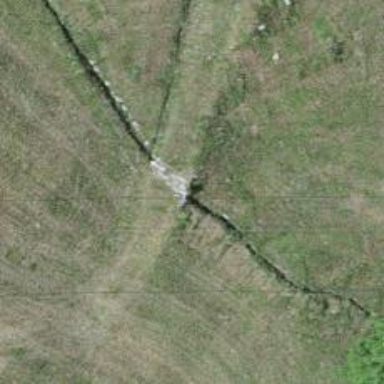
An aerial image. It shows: Culvert tunnel.